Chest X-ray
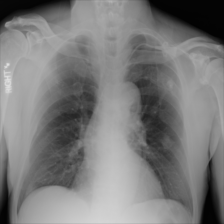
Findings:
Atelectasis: negative
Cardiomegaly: negative
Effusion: negative
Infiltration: negative
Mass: negative
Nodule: negative
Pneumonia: negative
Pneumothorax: negative
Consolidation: negative
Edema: negative
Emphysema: negative
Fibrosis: negative
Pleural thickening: negative
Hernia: negative